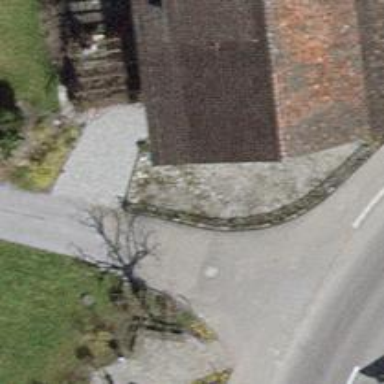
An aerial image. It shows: Brown bench in the vicinity.